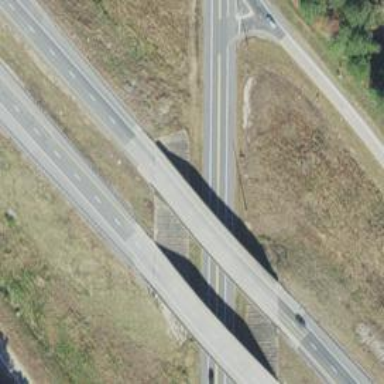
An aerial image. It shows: Beam-structured bridge on motorway.